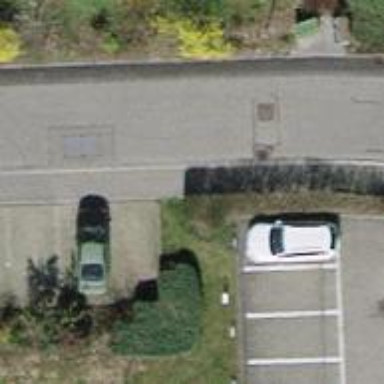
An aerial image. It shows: Residential road with asphalt surface and no sidewalks.